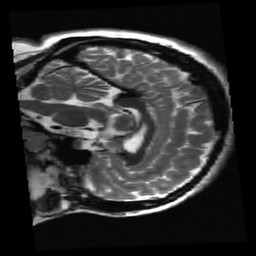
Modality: T2w
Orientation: sagittal
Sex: female
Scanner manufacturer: ge
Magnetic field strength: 3 T
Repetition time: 5 s
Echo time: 0.101 s